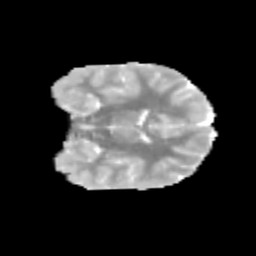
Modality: MD
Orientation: coronal
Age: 11
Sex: female
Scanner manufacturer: siemens
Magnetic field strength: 3 T
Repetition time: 3.8 s
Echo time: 0.07 s